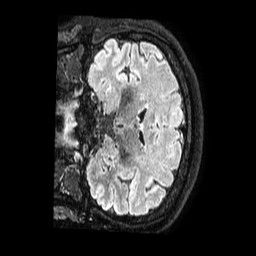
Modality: FLAIR
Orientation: coronal
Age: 38
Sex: female
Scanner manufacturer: philips
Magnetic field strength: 3 T
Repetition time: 4.8 s
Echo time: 0.34 s